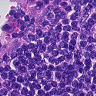
Metastatic tissue present: no